Field crop: maize
Growth stage: 2
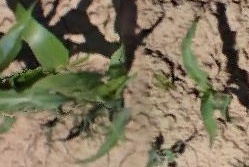
Species: maize